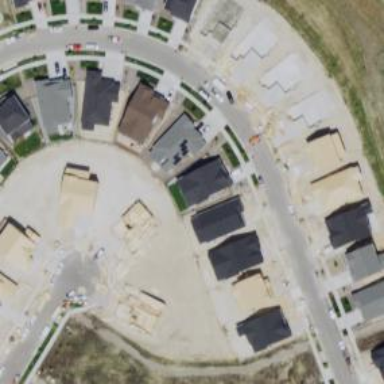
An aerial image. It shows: This residential area consists of single-family homes.